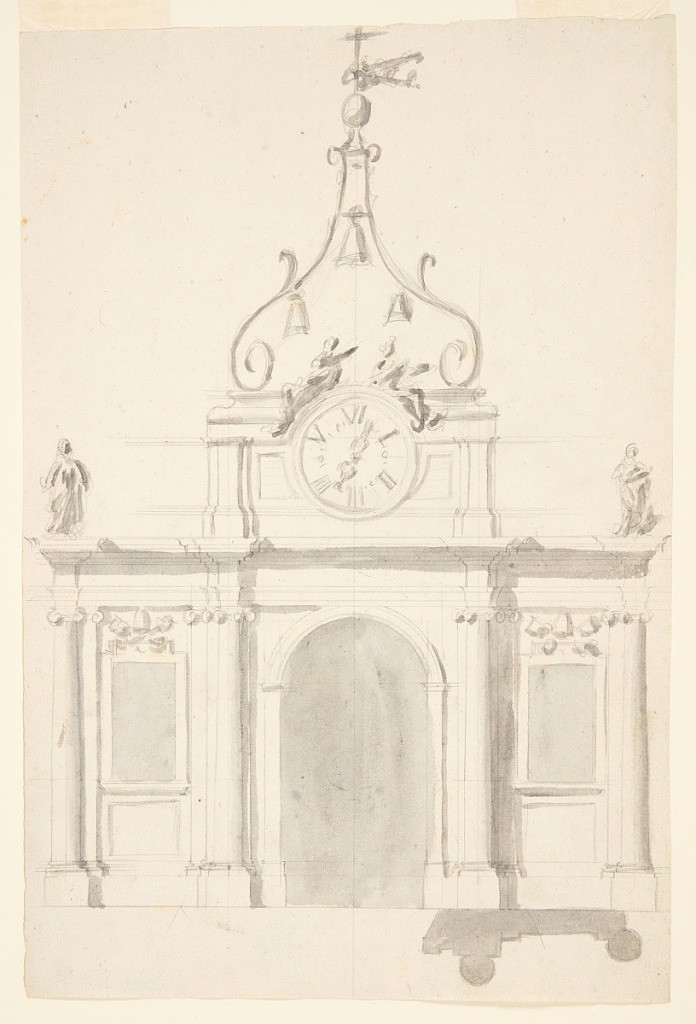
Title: Pavilion with Bell Tower
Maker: Giuseppe Valadier, Italian, 1762–1839
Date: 1775
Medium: Graphite, gray wash Support: laid paper
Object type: Drawing
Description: Elevation of a one story-pavilion with an arched entrance flanked by a pair of windows, set off by attached ionic columns supporting a simple entablature. At each end is a standing statue. Above each window is a Papal tiara above crossed keys. An attic over the entablature bears a clock beneath two sculpted seated figures. At top, two metal scrolls support three bells, an orb, a cross, and a weather vane (all to be executed in metal). At lower right is a groundplan for the supporting members.